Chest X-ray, PA view. Patient: 47 years old, sex M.
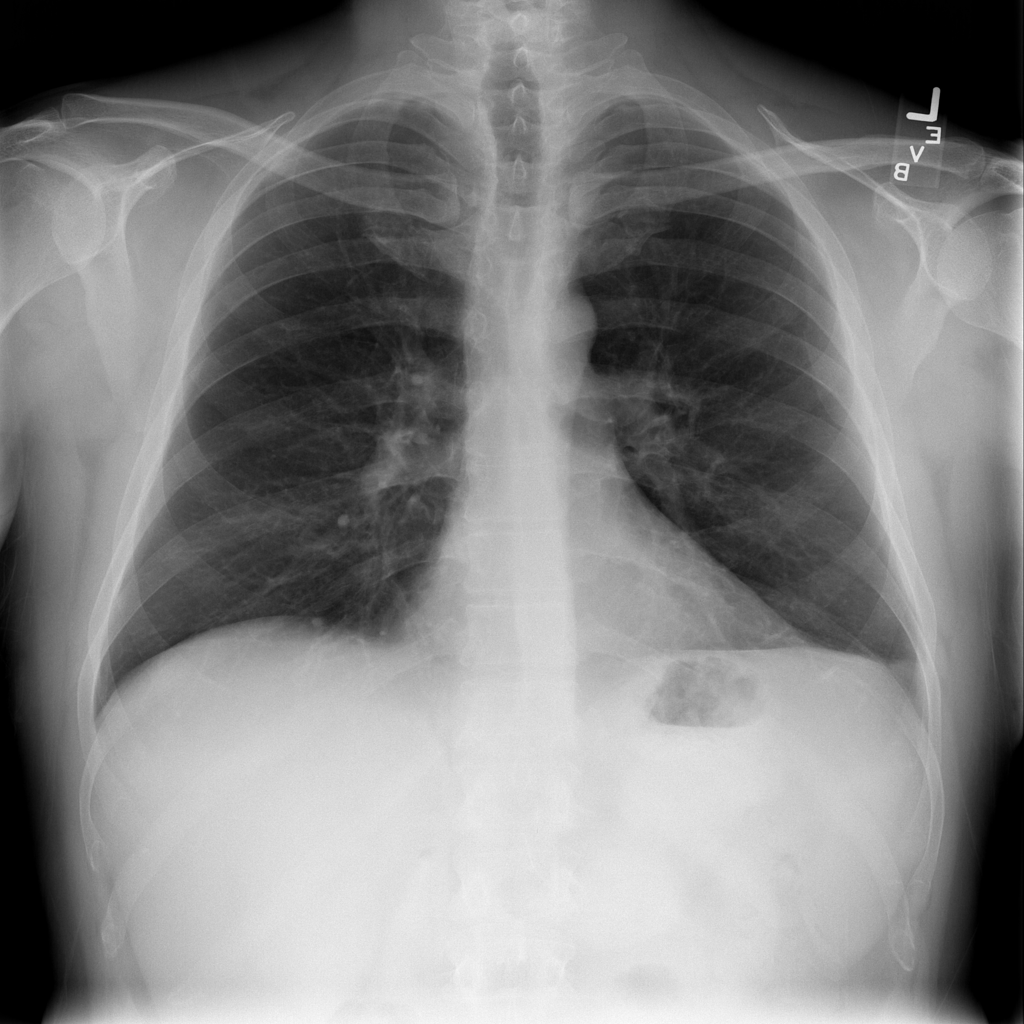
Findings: No Finding